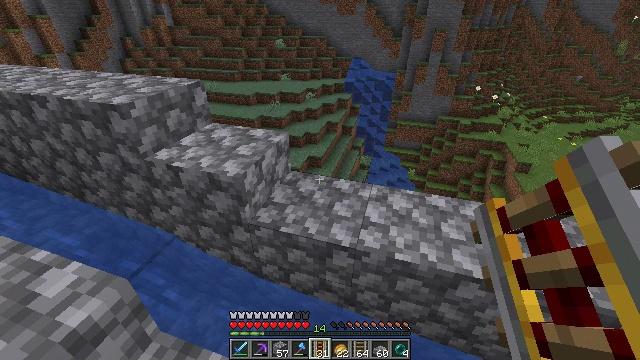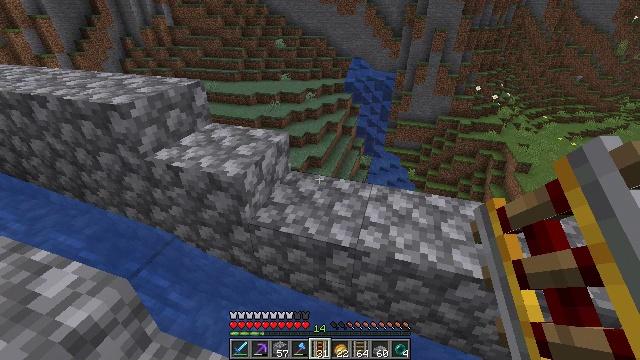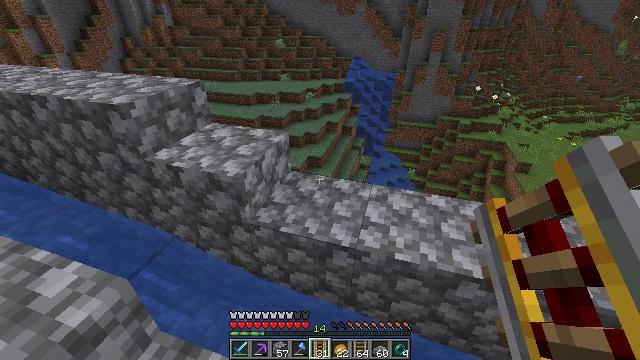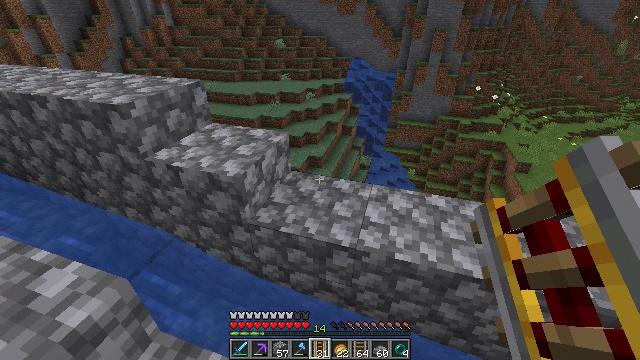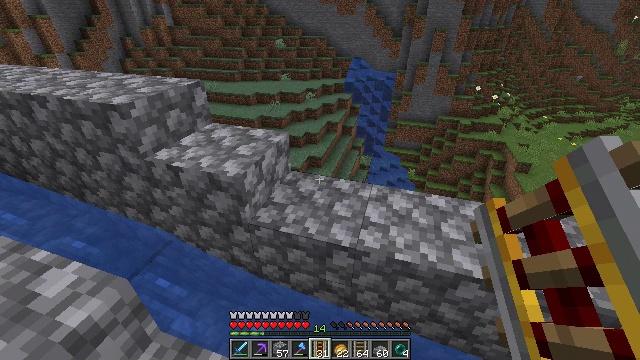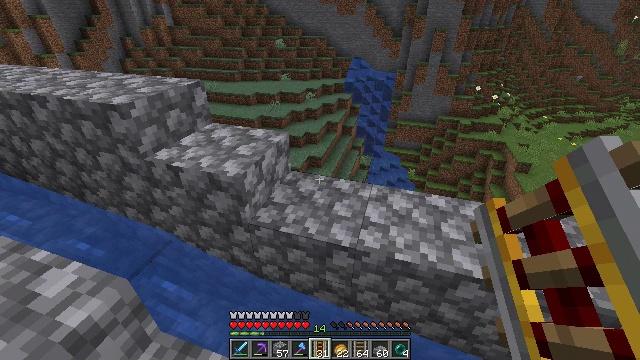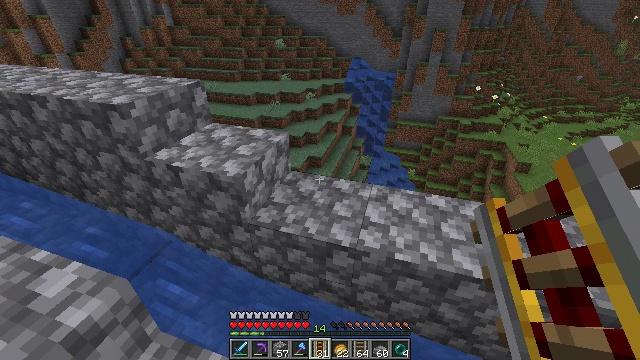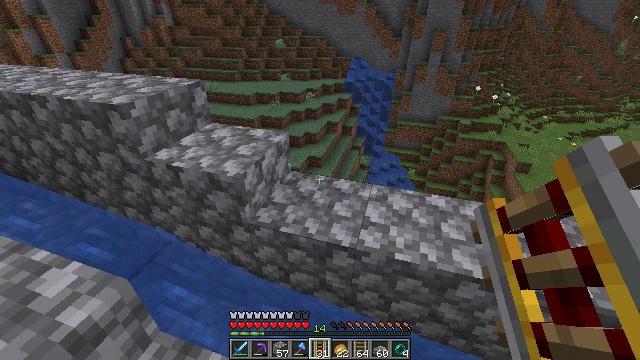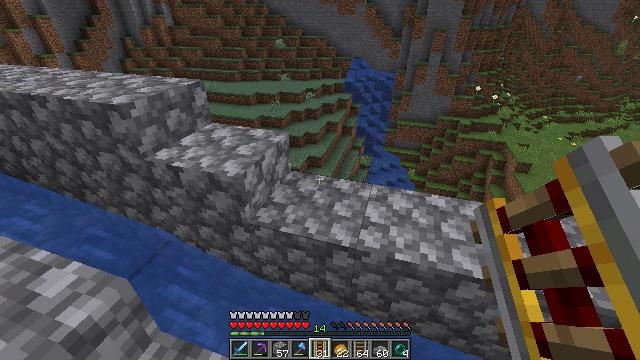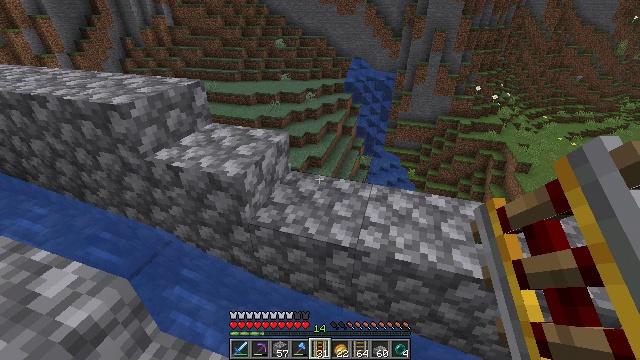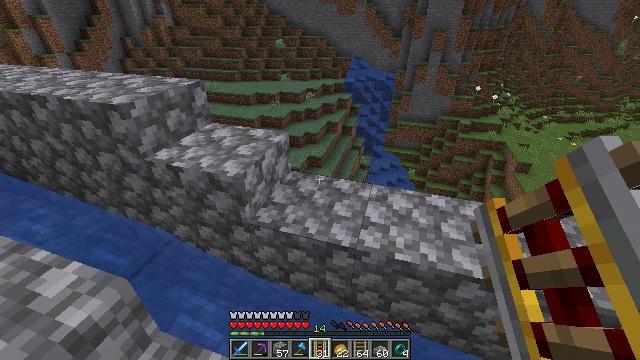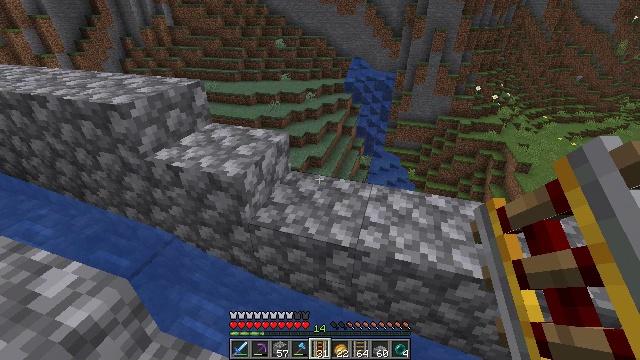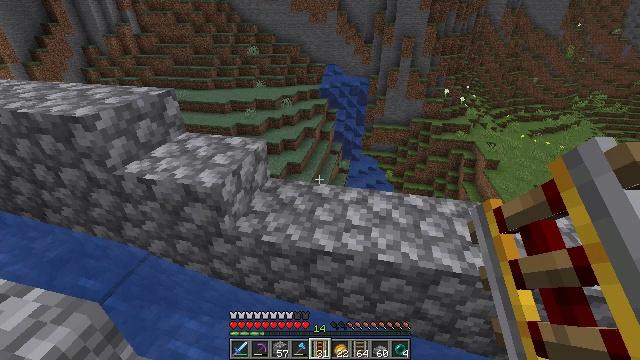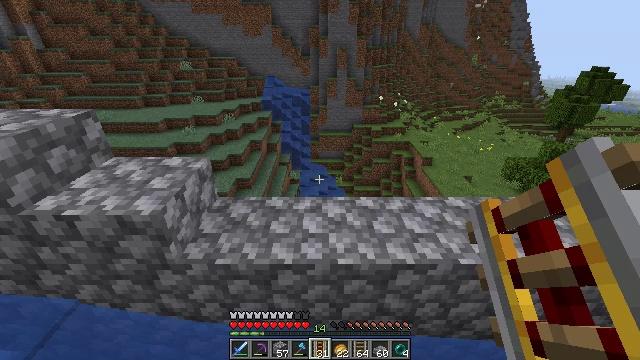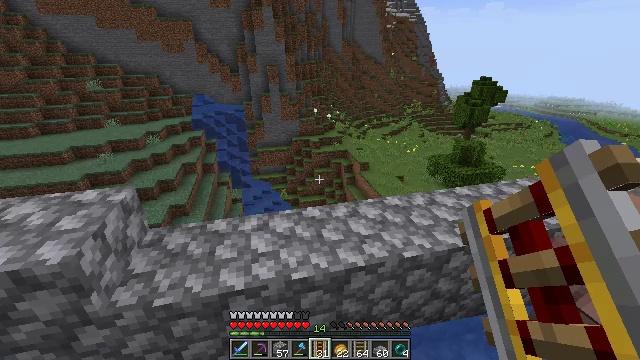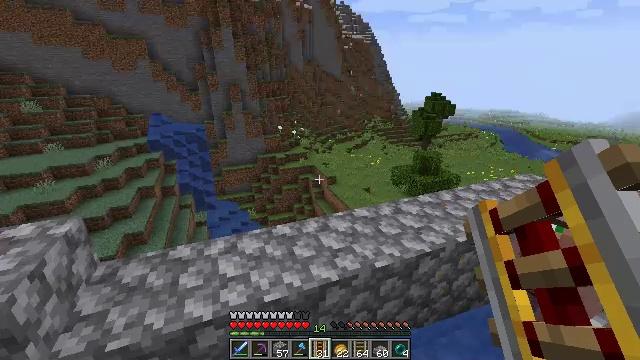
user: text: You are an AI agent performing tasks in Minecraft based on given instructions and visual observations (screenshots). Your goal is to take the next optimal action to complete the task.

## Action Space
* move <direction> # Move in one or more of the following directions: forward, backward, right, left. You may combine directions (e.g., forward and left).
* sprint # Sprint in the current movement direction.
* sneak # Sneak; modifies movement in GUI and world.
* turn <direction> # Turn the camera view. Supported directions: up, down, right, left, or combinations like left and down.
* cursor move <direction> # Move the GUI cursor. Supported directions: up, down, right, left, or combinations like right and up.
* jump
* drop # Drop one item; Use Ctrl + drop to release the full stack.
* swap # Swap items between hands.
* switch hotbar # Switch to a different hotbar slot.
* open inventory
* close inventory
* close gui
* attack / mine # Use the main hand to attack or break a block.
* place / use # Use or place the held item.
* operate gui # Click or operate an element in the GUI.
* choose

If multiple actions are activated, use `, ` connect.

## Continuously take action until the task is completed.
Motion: motion action
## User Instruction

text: Mine dirt from the ground.
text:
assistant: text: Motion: no_op
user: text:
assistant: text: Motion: no_op
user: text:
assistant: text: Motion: no_op
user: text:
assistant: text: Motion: no_op
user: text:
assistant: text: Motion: no_op
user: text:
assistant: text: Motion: no_op
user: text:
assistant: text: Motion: no_op
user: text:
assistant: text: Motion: no_op
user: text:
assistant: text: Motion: no_op
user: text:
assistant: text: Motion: no_op
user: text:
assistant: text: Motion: no_op
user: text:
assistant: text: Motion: turn right and up
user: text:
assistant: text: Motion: turn right and up
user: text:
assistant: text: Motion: turn right and up
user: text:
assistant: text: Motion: turn right and up
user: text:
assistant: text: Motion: turn right and up
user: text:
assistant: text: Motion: turn right and up
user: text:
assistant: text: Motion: no_op
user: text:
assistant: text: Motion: no_op
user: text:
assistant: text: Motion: no_op
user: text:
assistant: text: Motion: no_op
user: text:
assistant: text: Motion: turn right
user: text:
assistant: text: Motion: turn right
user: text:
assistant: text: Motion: turn right and down
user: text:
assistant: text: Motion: turn right and down
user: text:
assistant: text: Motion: no_op
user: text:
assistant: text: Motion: no_op
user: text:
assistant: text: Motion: turn right
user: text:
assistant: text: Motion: turn right
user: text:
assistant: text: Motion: no_op